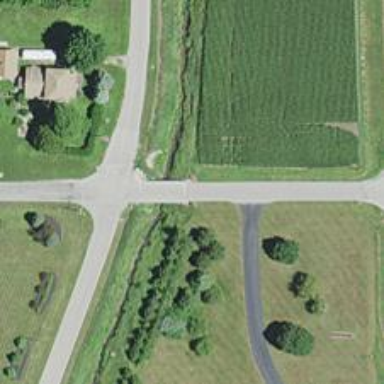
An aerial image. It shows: Residential road with bridge.